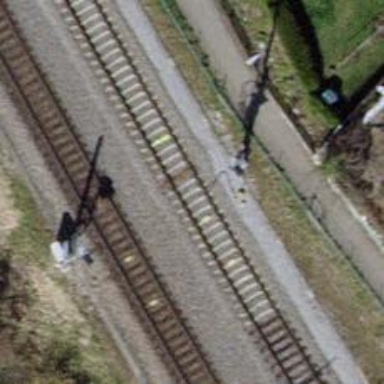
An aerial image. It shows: Railway signal.